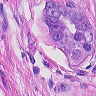
Metastatic tissue present: yes